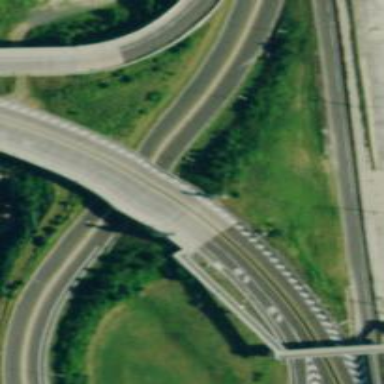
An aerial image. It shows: Trunk link highway.